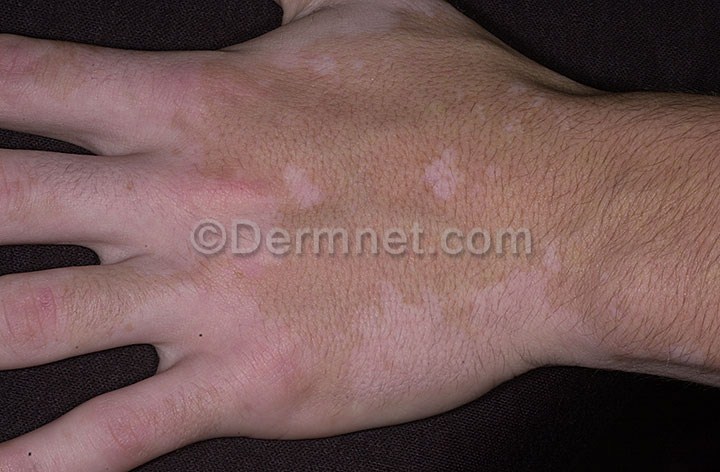
Disease: Light Diseases and Disorders of Pigmentation